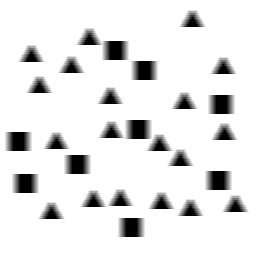
Squares: 9
Triangles: 19
Stars: 0
Total shapes: 28